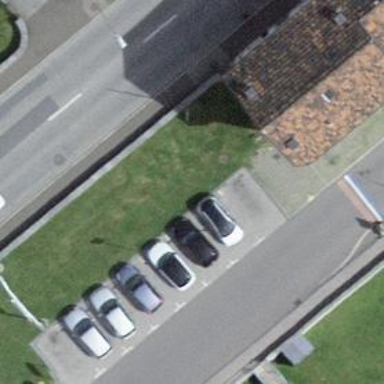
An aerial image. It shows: Charging station.